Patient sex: F
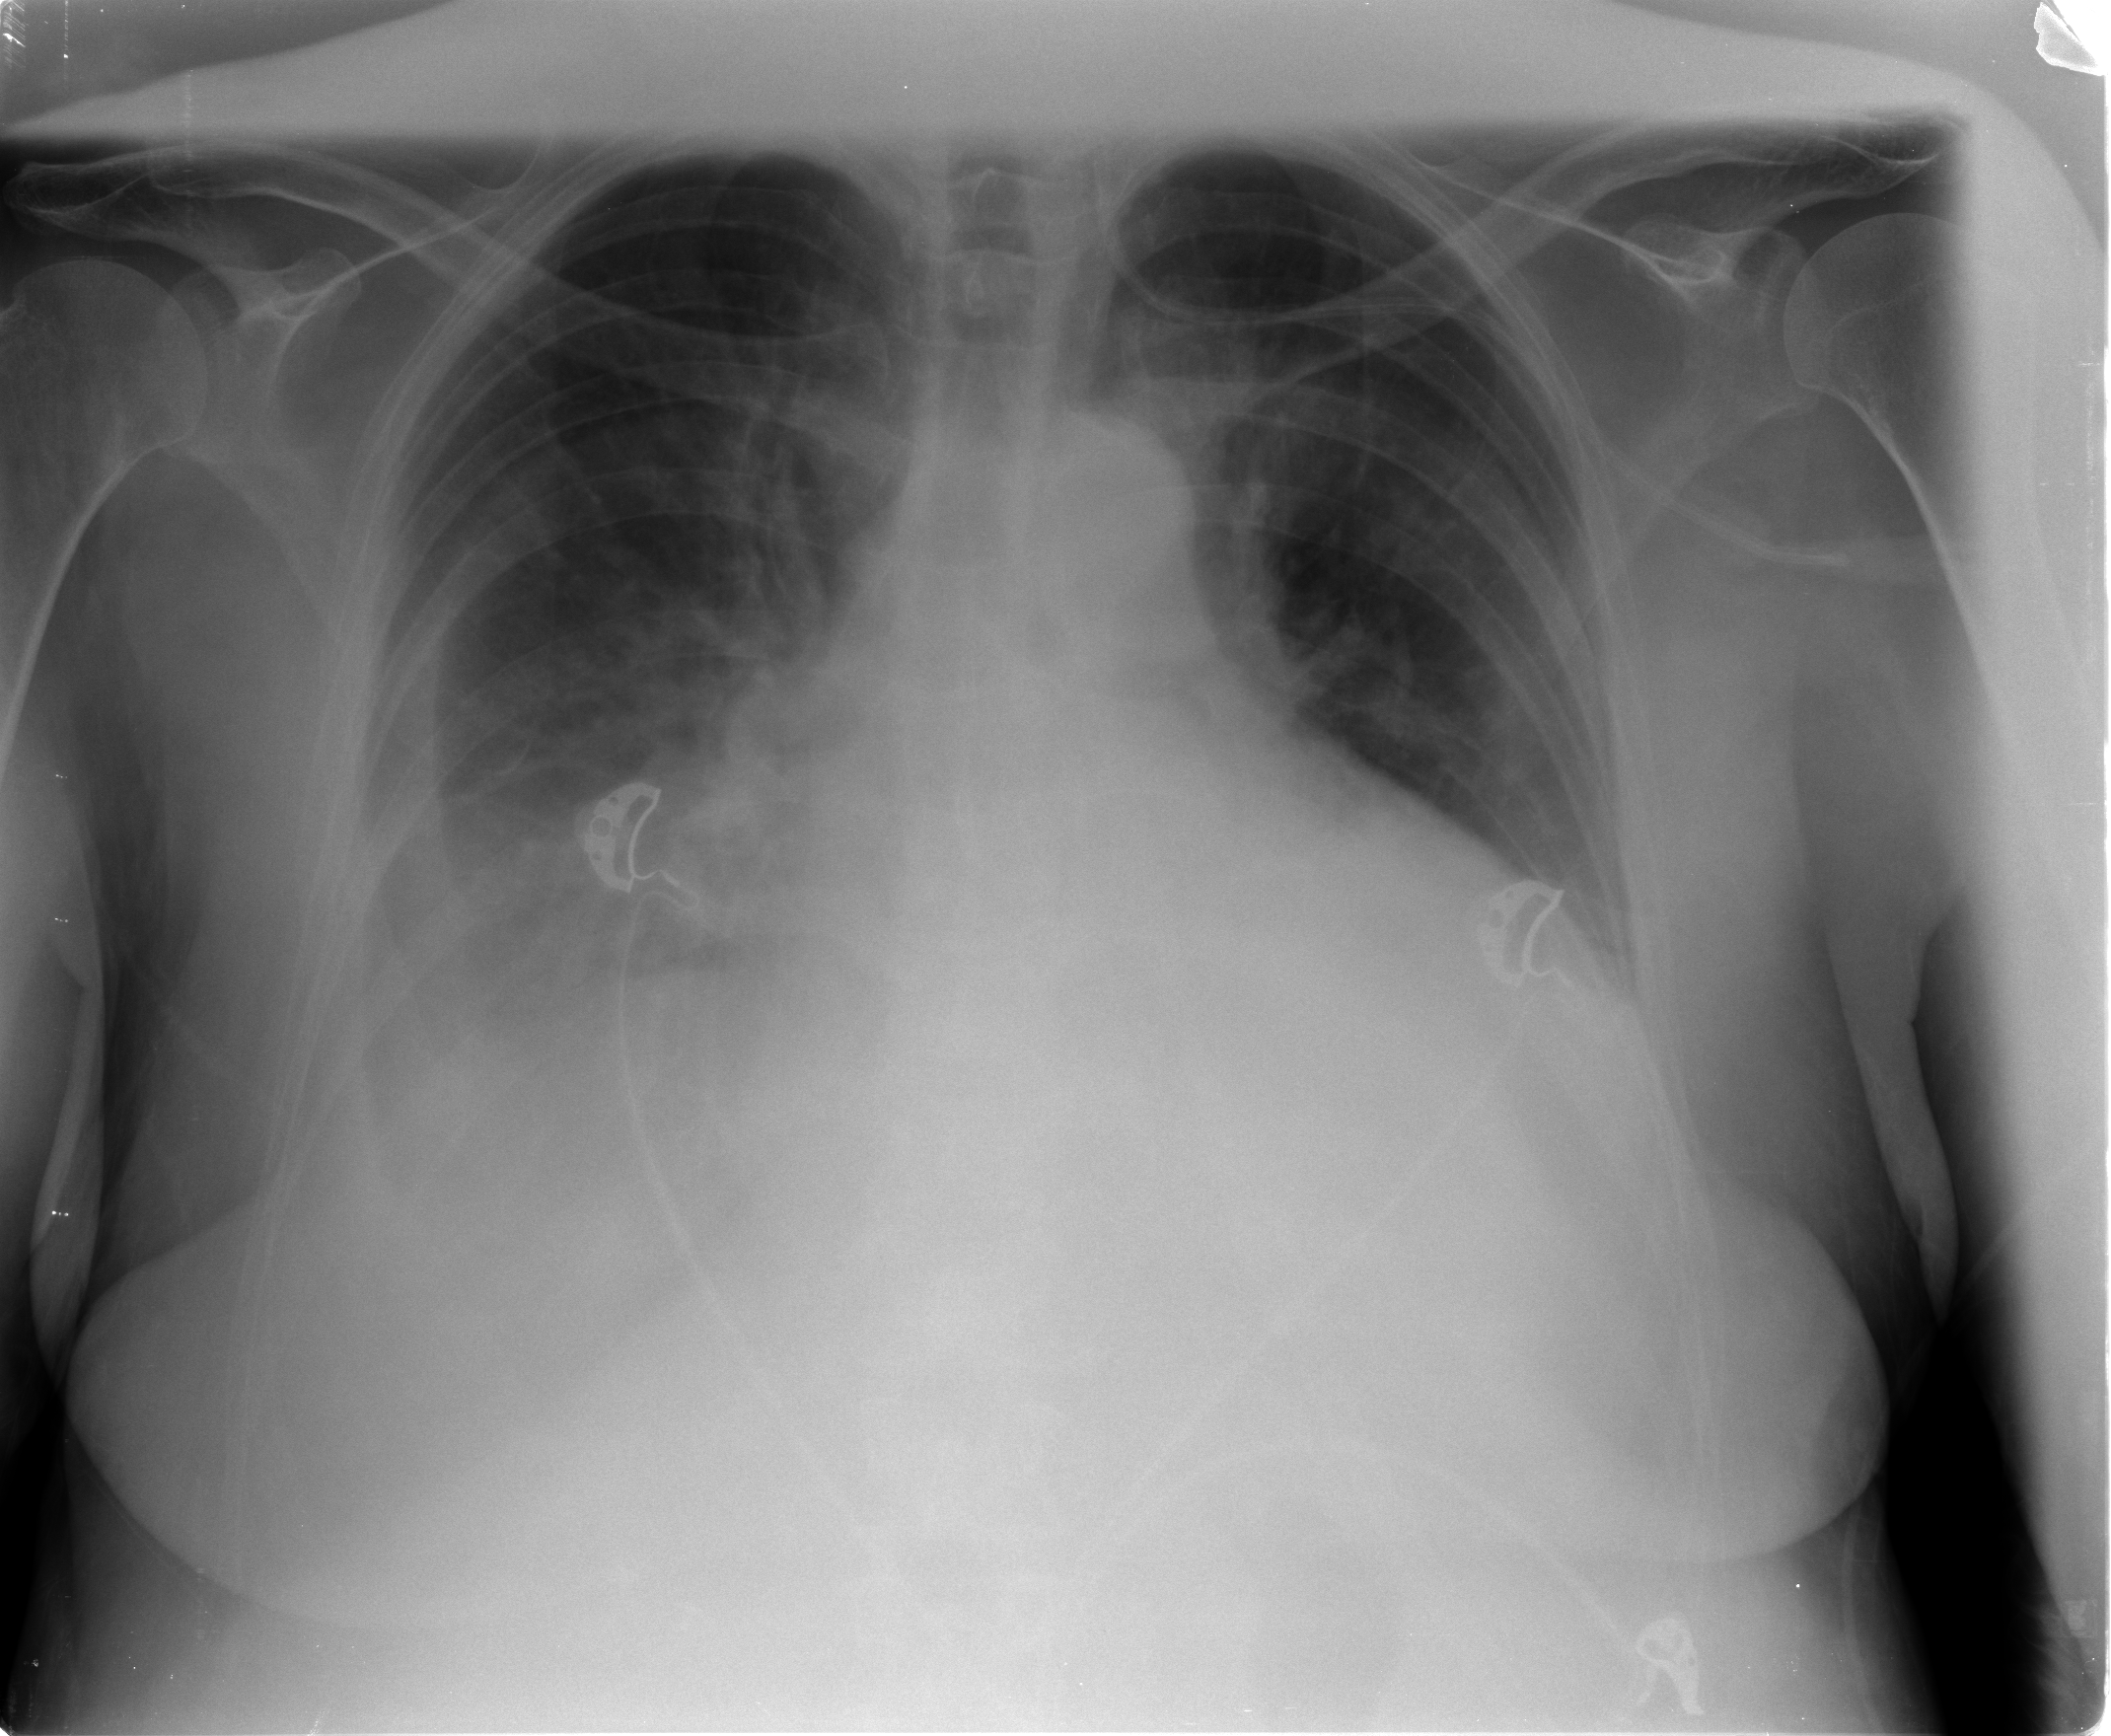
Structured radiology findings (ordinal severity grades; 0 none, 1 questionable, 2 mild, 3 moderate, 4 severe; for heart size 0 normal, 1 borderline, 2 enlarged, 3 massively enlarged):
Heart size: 3
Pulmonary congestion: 0
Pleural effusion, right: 3
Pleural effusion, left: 2
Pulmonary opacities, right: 0
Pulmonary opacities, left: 0
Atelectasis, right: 2
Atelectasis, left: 2